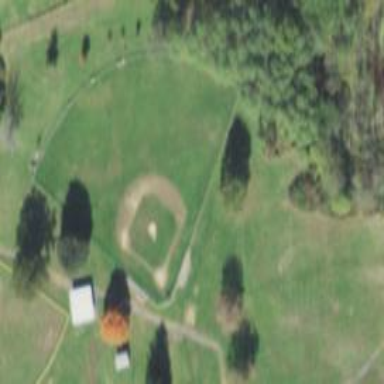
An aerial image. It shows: Baseball pitch for leisure and sports activities.